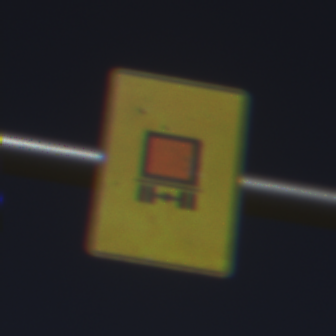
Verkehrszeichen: KennzeichnungspflichtigeFahrzeugeGefaehrlicheGueterOhnePfeilsymbol
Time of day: MorningAfternoon
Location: Outdoor (Nature)
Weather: Clear
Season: NotSpecified
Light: Natural